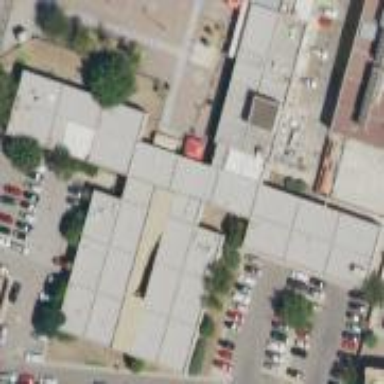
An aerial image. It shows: Hospital building.